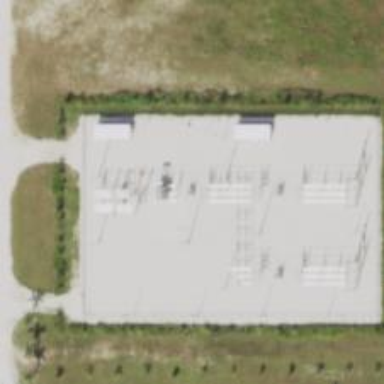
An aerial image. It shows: Switch for power supply.